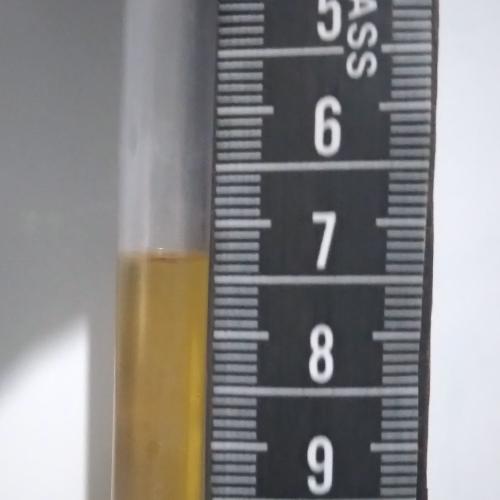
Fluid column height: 7.3 cm